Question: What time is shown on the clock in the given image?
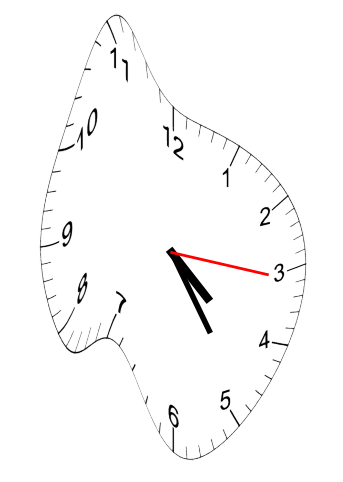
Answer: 04:24:16